Brain MRI, t2w sequence, axial 2D slice.
Patient: age 43, sex M, weight 95 kg, height 1.95 m
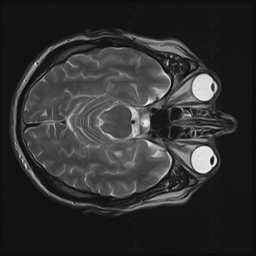